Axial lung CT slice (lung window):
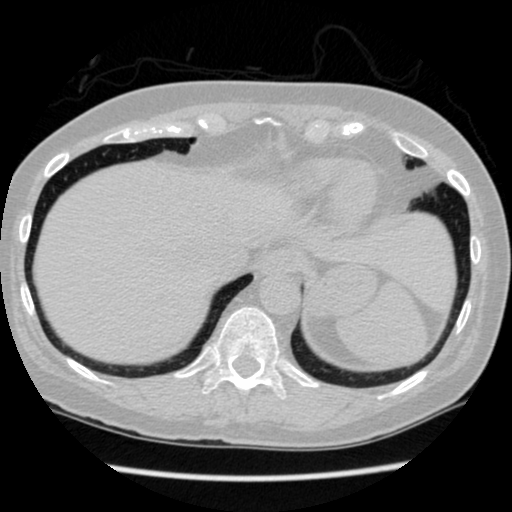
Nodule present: no